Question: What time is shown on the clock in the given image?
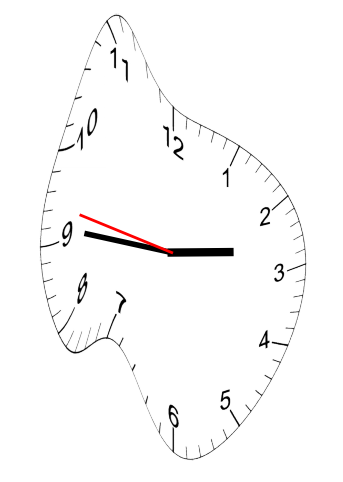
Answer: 02:45:47